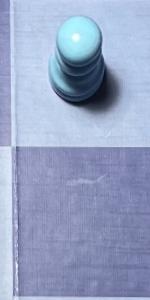
Label: Empty